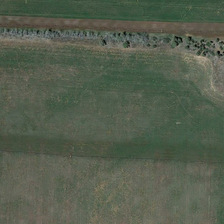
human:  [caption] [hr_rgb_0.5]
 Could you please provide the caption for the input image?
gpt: a row of green trees is in a piece of green meadow .

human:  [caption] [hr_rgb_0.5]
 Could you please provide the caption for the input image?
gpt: a row of green trees is in a piece of green meadow .

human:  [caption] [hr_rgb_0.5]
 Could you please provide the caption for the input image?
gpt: a row of green trees is in a piece of green meadow .

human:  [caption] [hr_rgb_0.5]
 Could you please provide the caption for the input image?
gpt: a row of green trees is in a piece of green meadow .

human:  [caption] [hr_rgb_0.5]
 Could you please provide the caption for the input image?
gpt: a row of green trees is in a piece of green meadow .